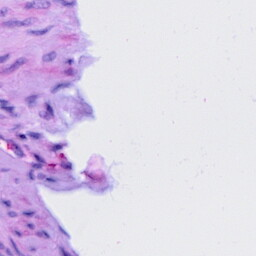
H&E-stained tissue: Cervix